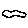
Label: cloud